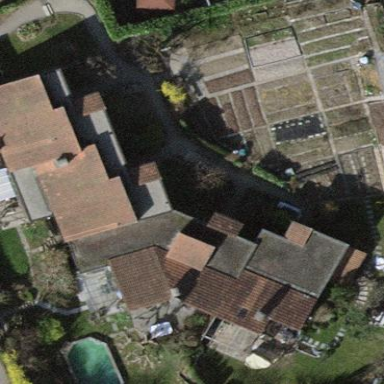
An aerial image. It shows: Terrace building.